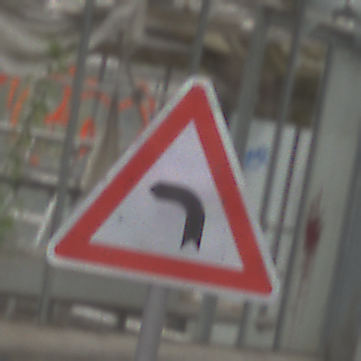
Verkehrszeichen: KurveLinks
Umgebung: Roofed, Special
Tageszeit: Midday
Wetter: Overcast
Licht: Natural
Jahreszeit: NotSpecified
Kontrast: LowContrast